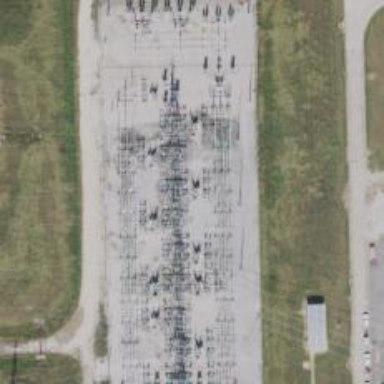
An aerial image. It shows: Switch for power supply.